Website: crate-barrel
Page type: billing-address
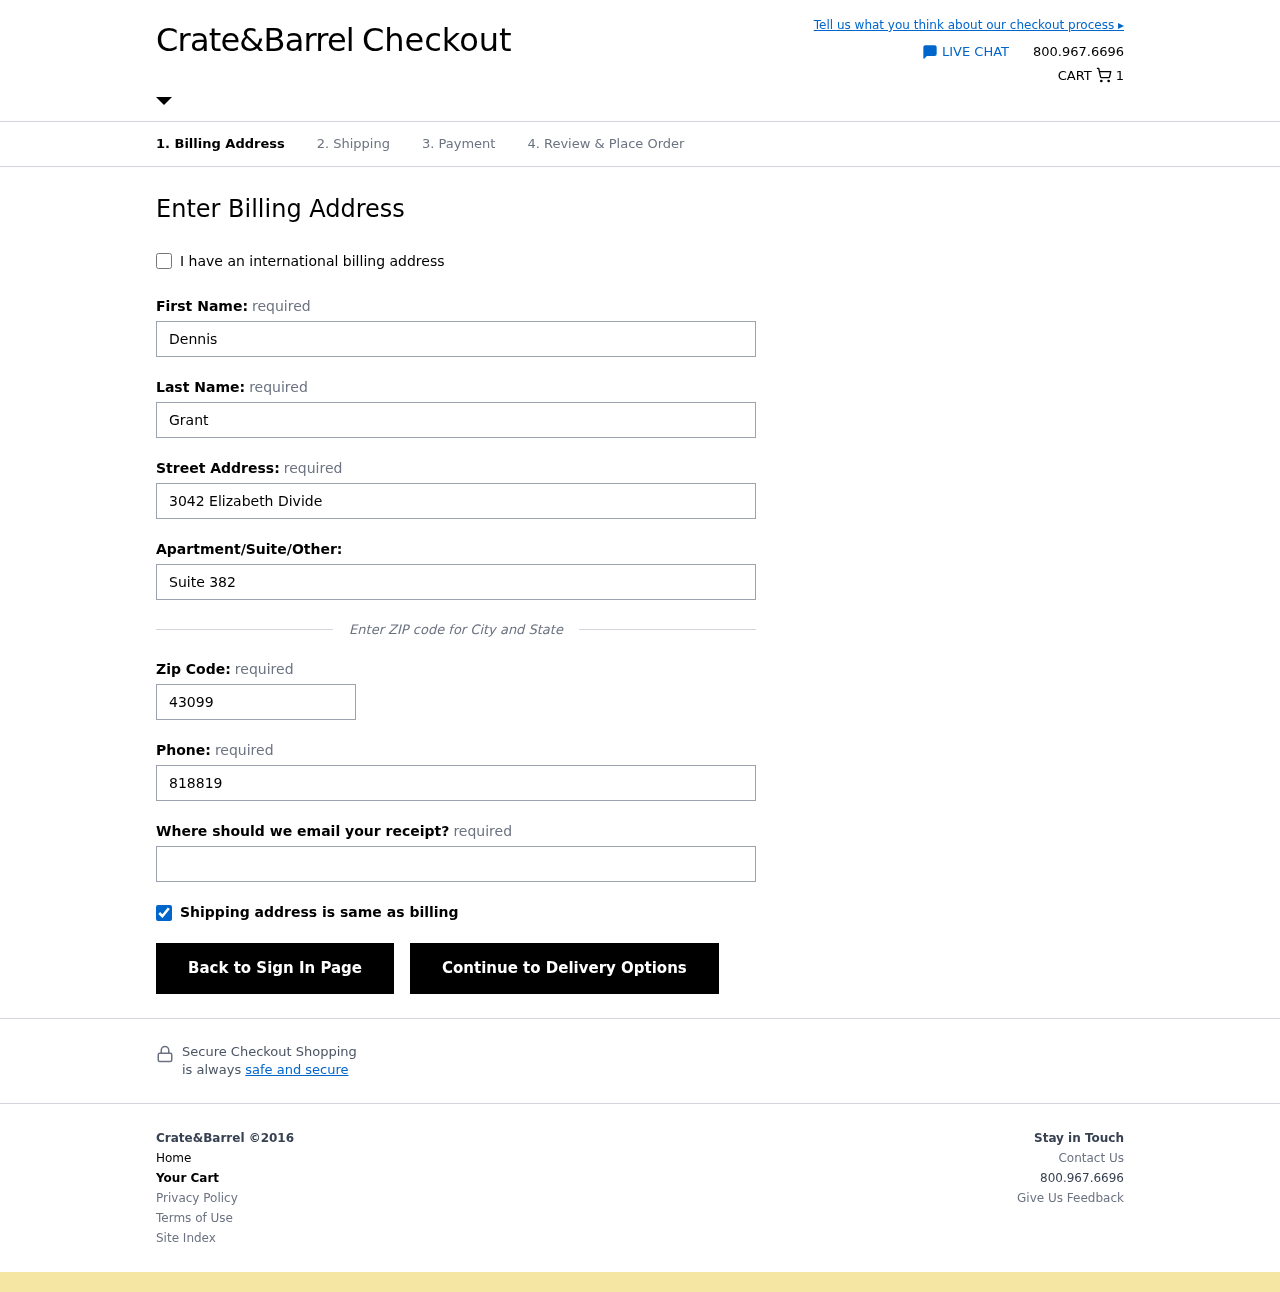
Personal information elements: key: PII_EMAIL
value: dennis.grant@hotmail.com
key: PII_FIRSTNAME
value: Dennis
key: PII_LASTNAME
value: Grant
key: PII_PHONE
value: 8188193635
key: PII_POSTCODE
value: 43099
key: PII_STREET
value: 3042 Elizabeth Divide
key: PII_STREET2
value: Suite 382
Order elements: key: ORDER_NUM_ITEMS
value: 1